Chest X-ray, AP view. Patient: 69 years old, sex M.
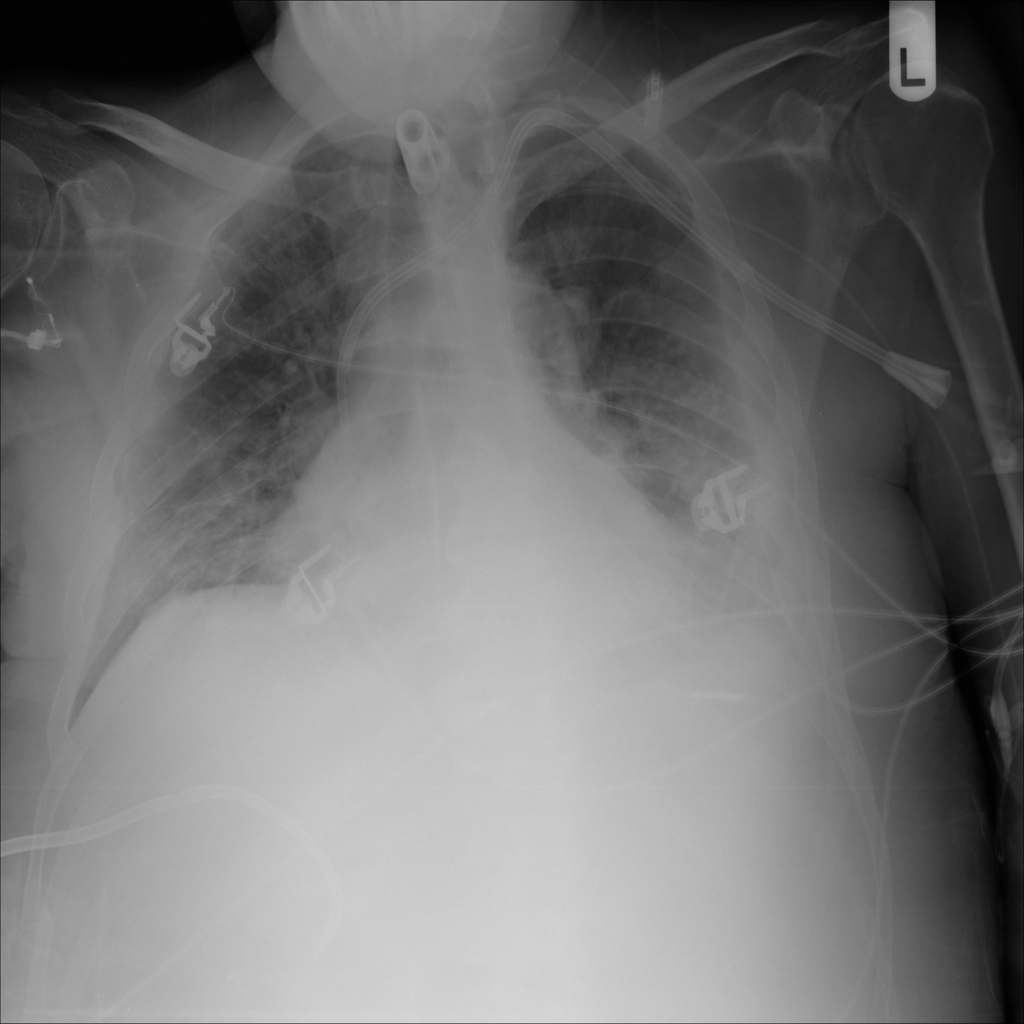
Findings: Atelectasis